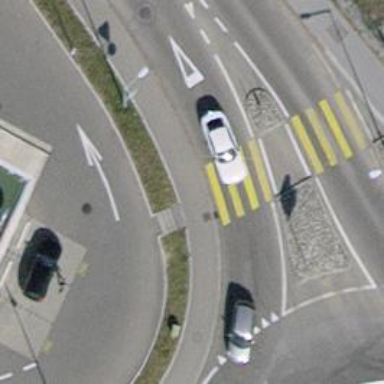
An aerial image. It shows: Uncontrolled zebra crossing on the road.